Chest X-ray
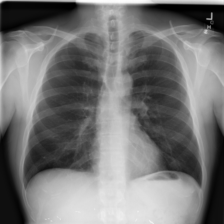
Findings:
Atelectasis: negative
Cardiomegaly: negative
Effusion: negative
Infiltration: negative
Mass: negative
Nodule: negative
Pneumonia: negative
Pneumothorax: negative
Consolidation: negative
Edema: negative
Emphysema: negative
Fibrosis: negative
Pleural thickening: negative
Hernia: negative